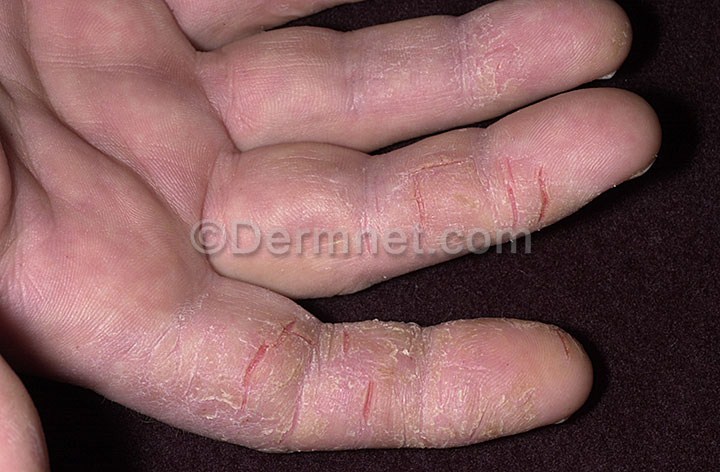
Disease: Eczema Photos